Question: SOLVED - After doing what you all helped me with, a restart of Eclipse fixed it. Thanks
One of my Android apps in Eclipse is showing red errors for all my lines of code, and when I looked to find the problem, there was no Android 4.2.2 library in the project. I don't know where it went, but I'd like to know how I get it back.
It also says "Unable to get system library for project" in the library tab of Build Path.
If these responses don't work, I might just create a new project and put back in the required files.

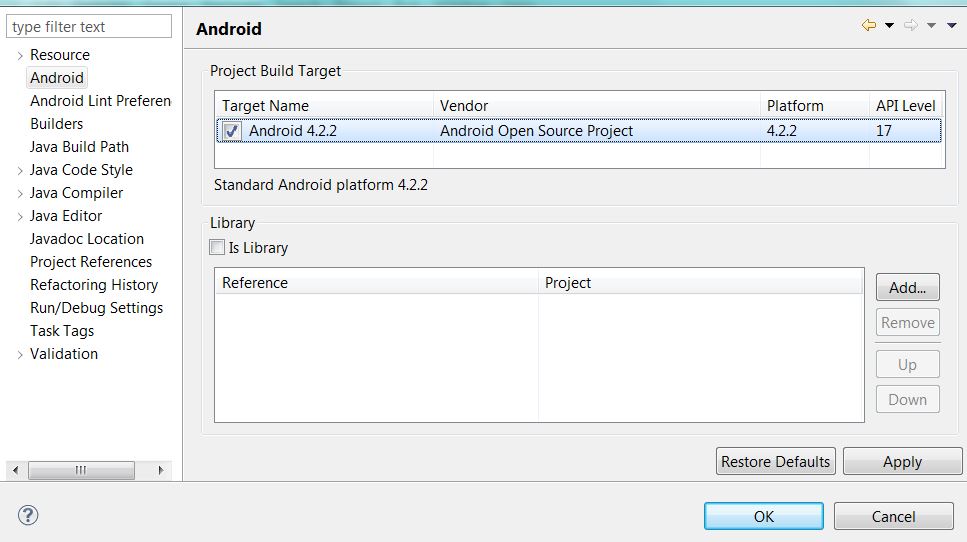
Answer: Try these steps:
1. Right Click on Project->Properties->Android->Select 4.2.2 in your target name
2. If there is no 4.2.2 in your target then you probably need to download 4.2.2 api from sdk manager.